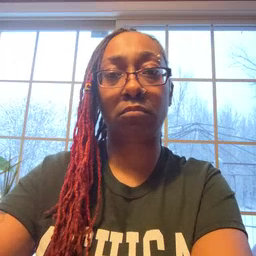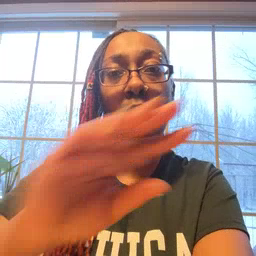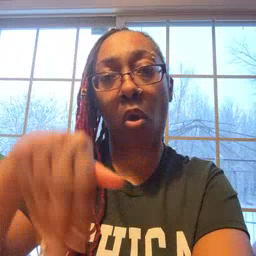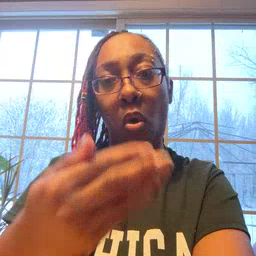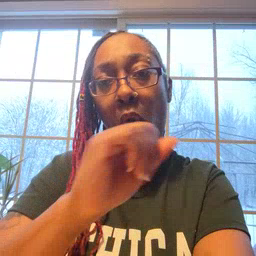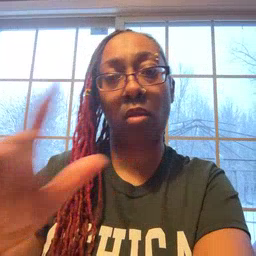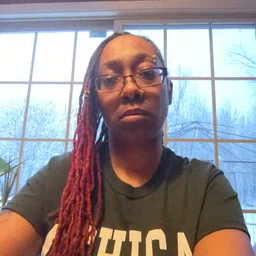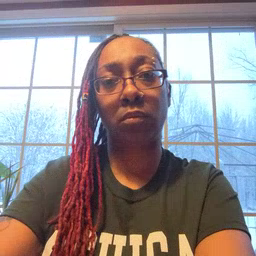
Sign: all